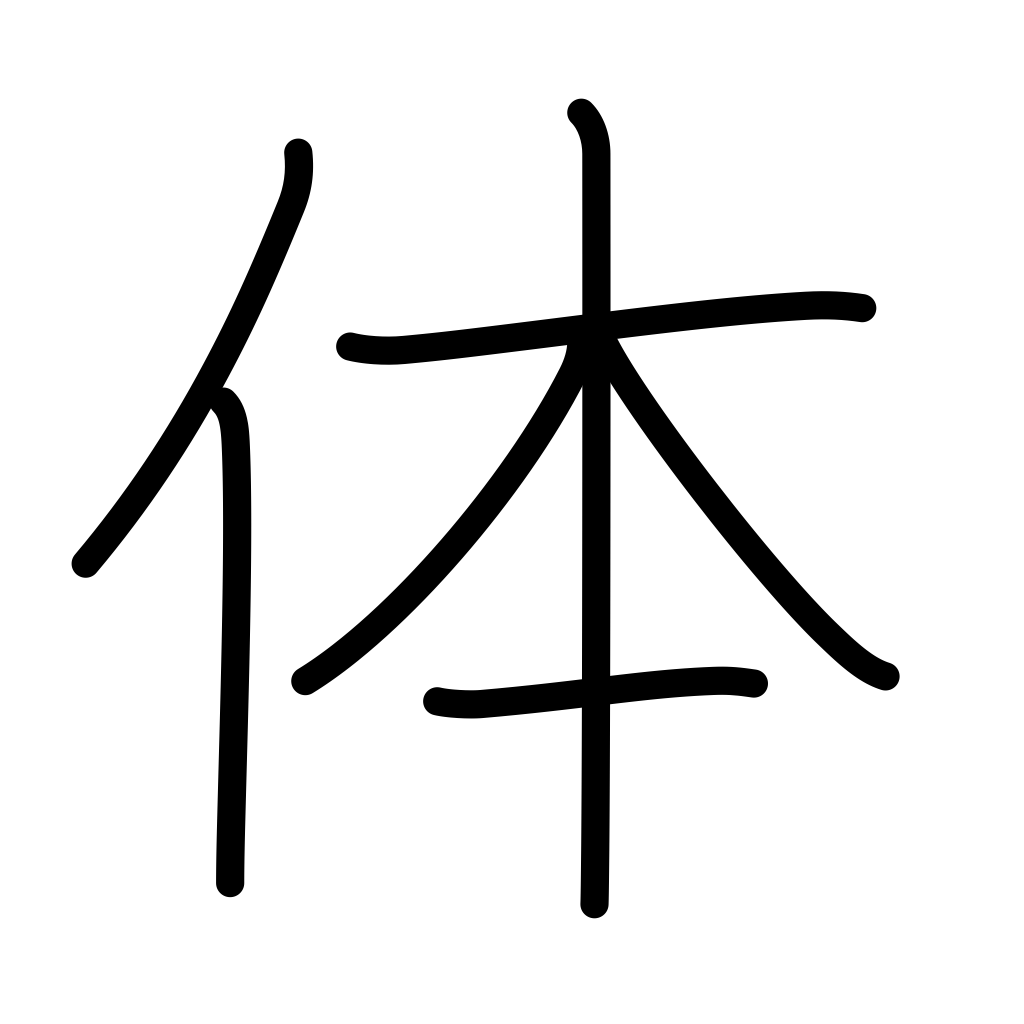
Meaning: body, substance, object, reality, counter for images